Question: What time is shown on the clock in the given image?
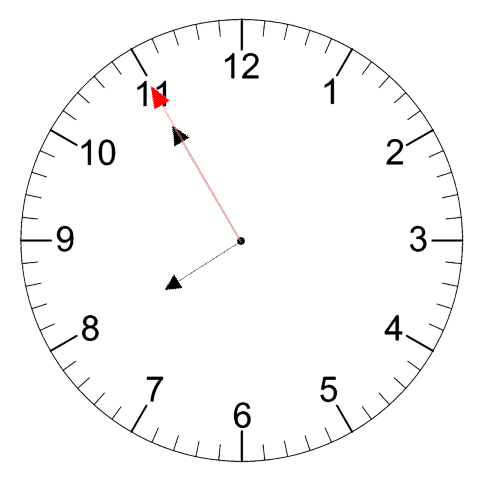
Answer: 07:54:55